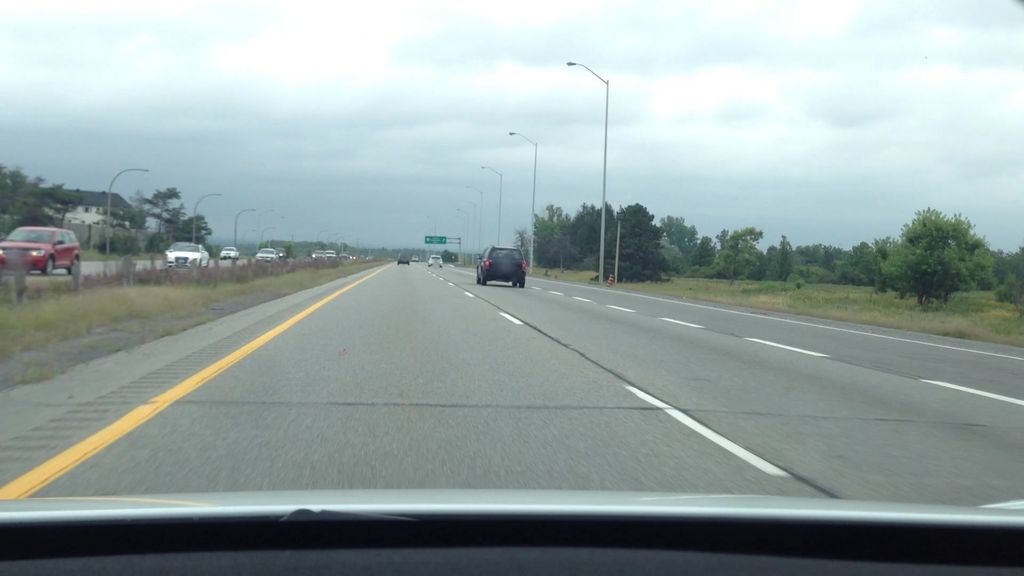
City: ottawa-gatineau